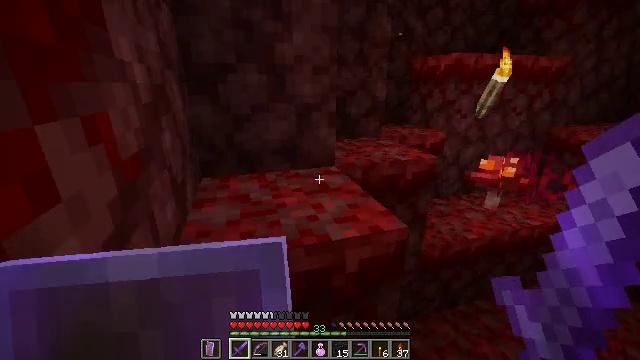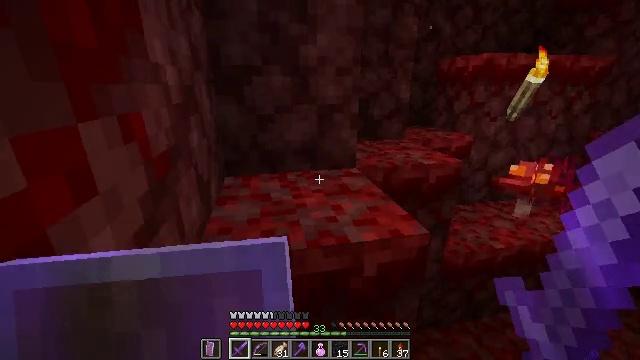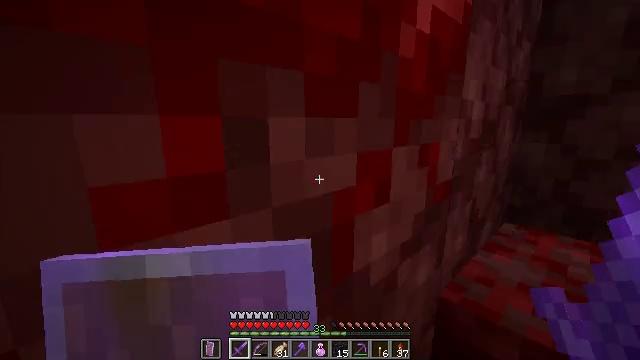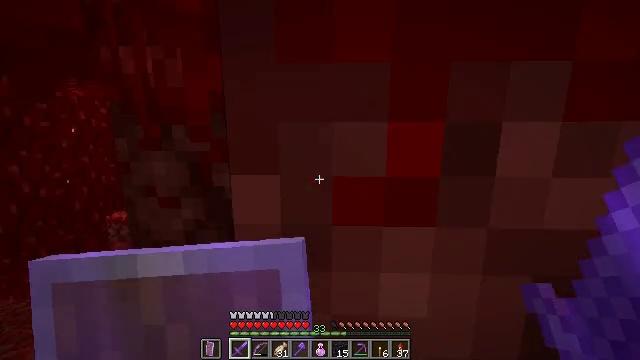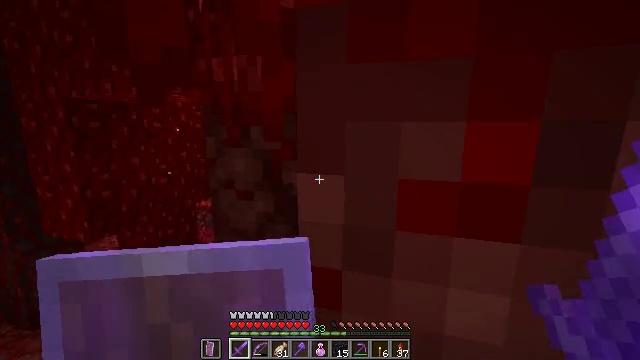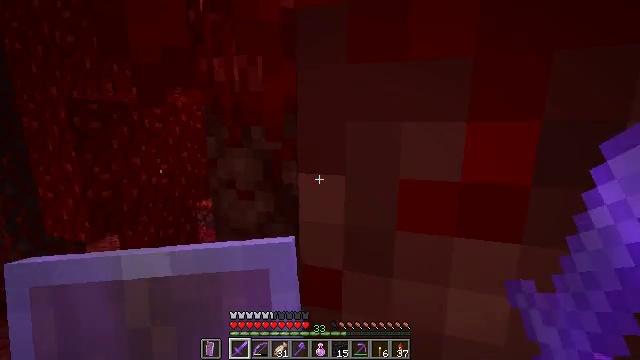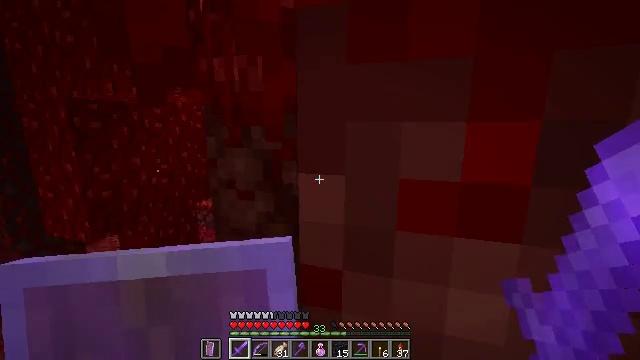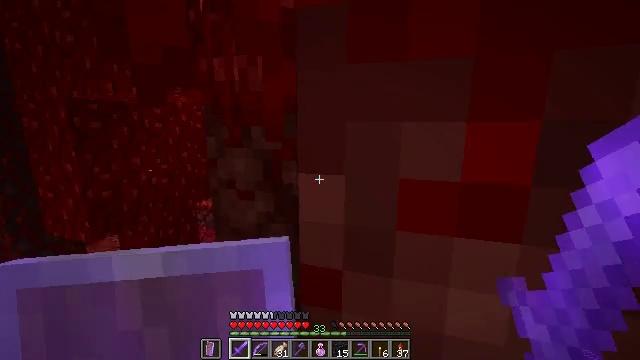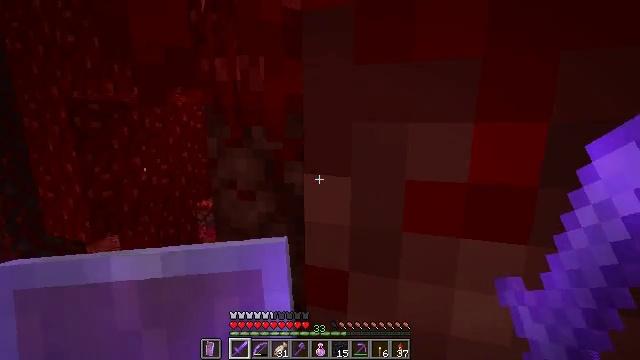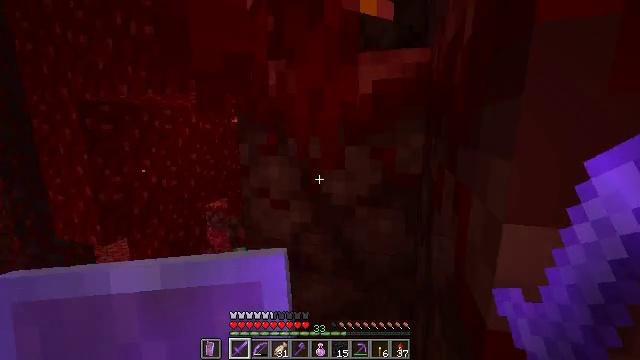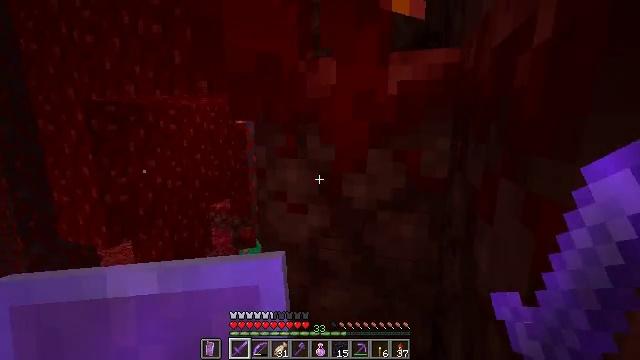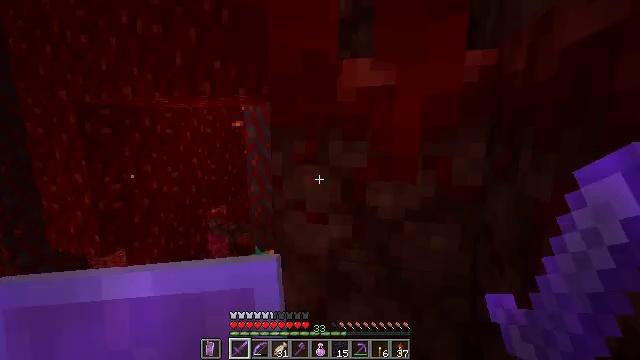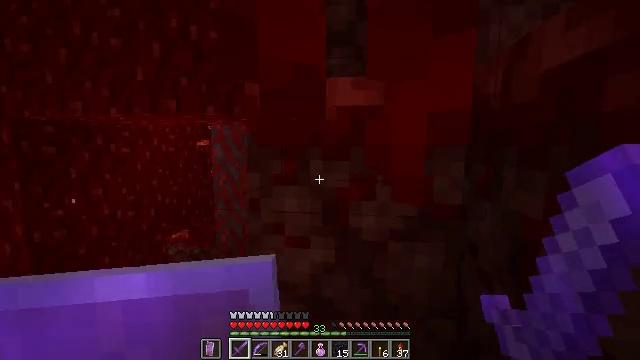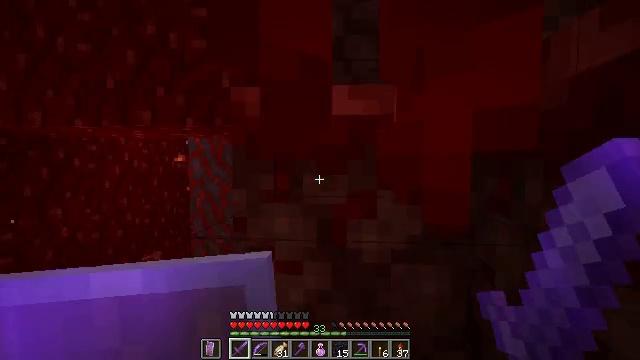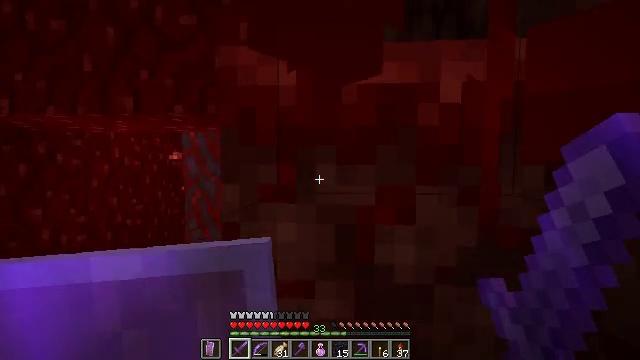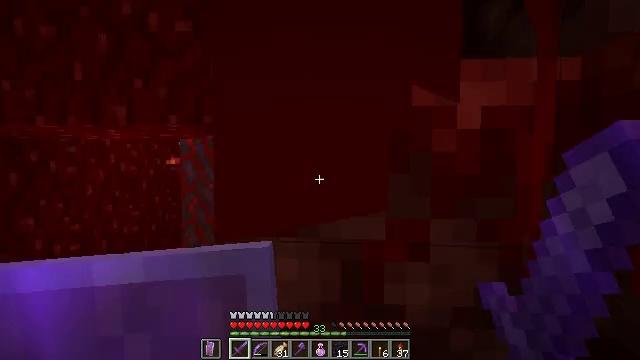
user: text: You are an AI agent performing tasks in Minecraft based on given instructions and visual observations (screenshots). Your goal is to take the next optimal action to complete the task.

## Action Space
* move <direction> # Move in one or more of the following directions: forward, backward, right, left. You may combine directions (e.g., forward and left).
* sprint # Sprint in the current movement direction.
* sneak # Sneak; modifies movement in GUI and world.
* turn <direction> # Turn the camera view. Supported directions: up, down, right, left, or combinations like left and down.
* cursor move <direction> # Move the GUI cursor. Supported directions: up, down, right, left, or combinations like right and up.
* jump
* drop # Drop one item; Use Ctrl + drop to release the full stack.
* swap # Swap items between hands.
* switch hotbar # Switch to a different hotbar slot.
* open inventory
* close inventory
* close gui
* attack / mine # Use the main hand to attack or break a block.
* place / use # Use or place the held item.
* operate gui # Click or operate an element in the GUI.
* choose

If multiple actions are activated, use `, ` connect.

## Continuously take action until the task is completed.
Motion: motion action
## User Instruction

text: Attack the ground to pick up warped fungus.
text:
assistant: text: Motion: turn left
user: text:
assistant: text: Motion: turn left and up
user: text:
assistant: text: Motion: turn left and up
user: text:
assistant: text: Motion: turn left
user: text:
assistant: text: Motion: no_op
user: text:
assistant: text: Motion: no_op
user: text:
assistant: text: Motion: no_op
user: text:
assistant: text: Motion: move left
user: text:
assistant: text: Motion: move forward and move left
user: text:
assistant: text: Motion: move forward and move left
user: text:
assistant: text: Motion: move forward and move left, turn right
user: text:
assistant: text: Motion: move forward, turn right and up
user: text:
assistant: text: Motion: move forward, turn right and up
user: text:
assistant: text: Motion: move forward
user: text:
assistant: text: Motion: move forward, jump
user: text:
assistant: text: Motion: move forward, turn right and up, jump
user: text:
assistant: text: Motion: move forward, turn right and up, jump
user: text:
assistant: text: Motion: move forward, turn right and up, jump
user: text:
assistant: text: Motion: move forward, jump
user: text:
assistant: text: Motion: move forward, turn right and up, jump
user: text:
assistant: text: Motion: move forward, turn right and up, jump
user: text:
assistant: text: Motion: move forward, turn right and up, jump
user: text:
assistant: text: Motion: move forward, turn right and up, jump
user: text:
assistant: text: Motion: move forward, turn right and up, jump
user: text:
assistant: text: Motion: move forward, jump
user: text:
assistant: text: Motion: move forward, turn up, jump
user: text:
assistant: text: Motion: move forward, jump
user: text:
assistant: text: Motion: move forward, turn right and up, jump
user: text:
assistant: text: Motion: move forward, turn right and up, jump
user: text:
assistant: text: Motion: move forward, turn right, jump